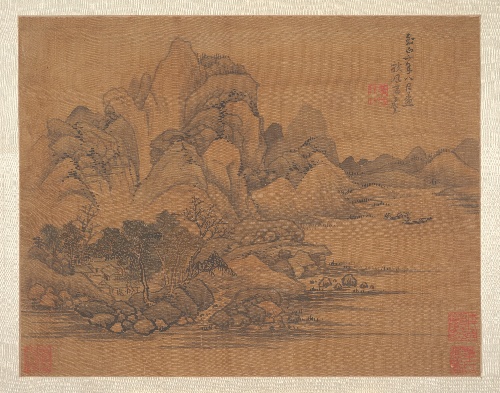
Artist: Cao Zhibai|Unidentified artist
Artist bio: Chinese, died 1355|
Object type: Album leaf
Classification: Paintings
Medium: Album leaf; ink and color on silk
Culture: China
Period: Qing dynasty (1644–1911)
Dimensions: 11 7/16 x 14 5/8 in. (29.1 x 37.1 cm)
Department: Asian Art
Credit line: John Stewart Kennedy Fund, 1913
Accession year: 1913
Repository: Metropolitan Museum of Art, New York, NY
Tags: Mountains|Landscapes